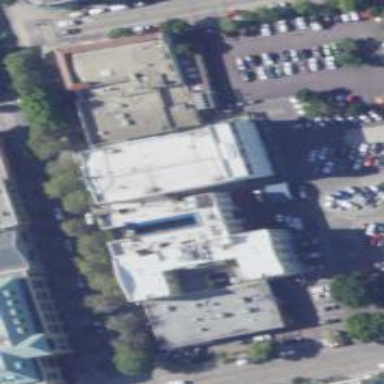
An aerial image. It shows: Cinema.